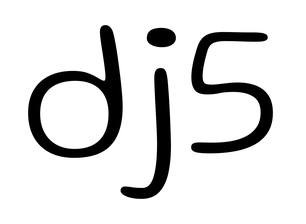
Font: Gluten_ExtraLight